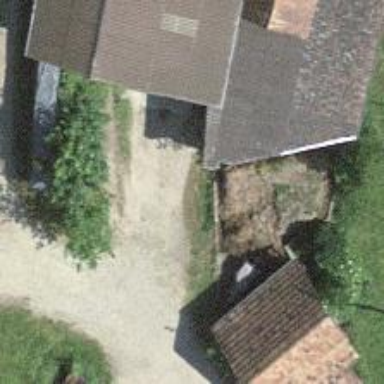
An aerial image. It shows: Farm.